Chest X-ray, PA view. Patient: 50 years old, sex M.
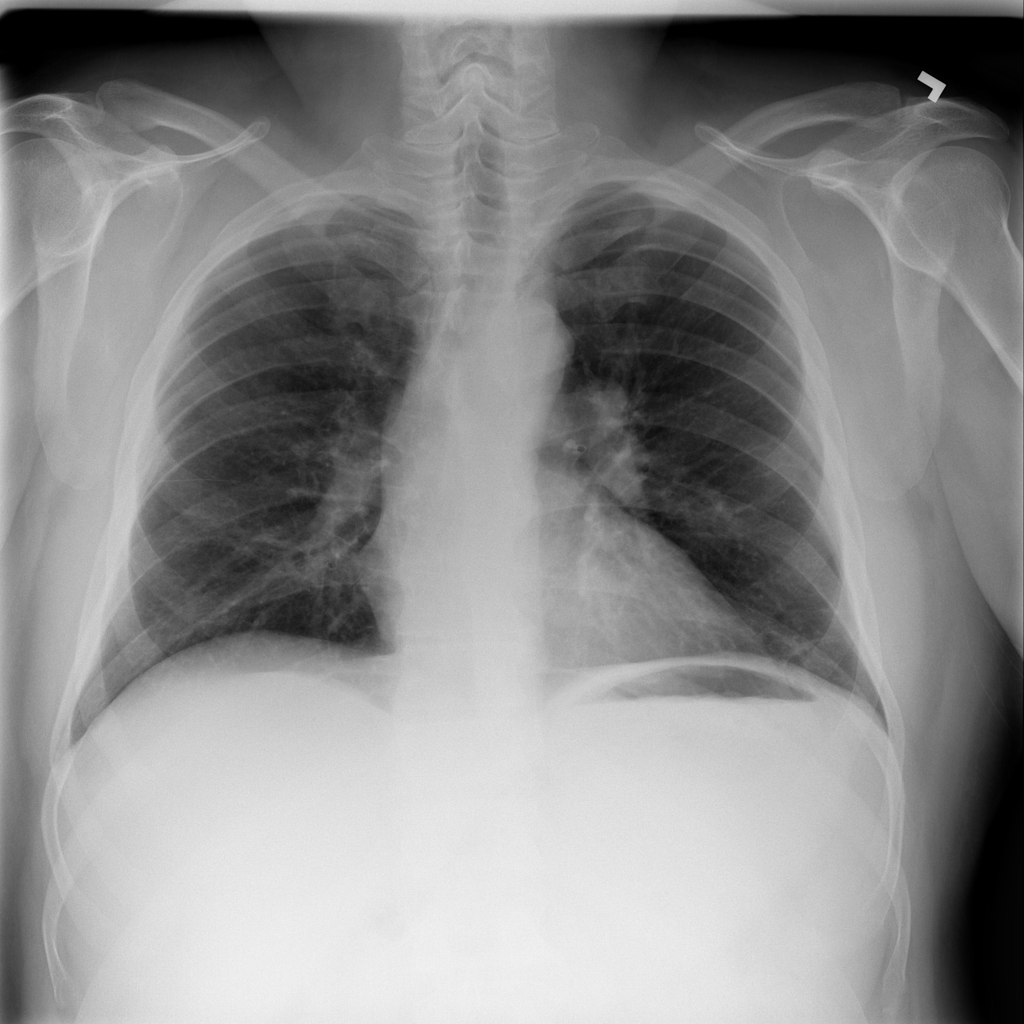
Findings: Mass